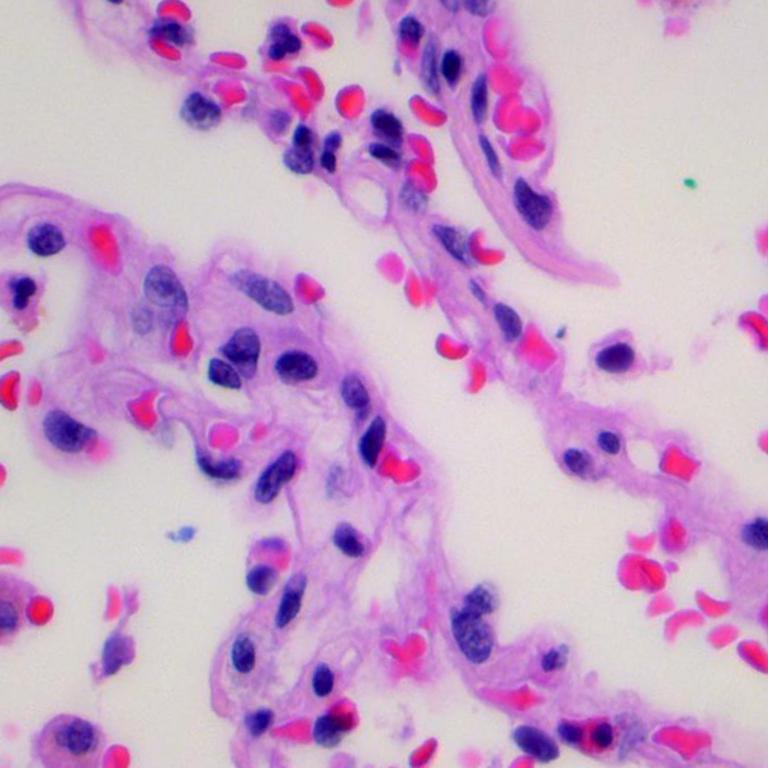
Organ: lung
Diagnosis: benign